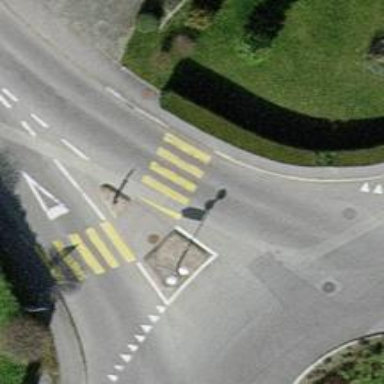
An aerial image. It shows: Marked road crossing.